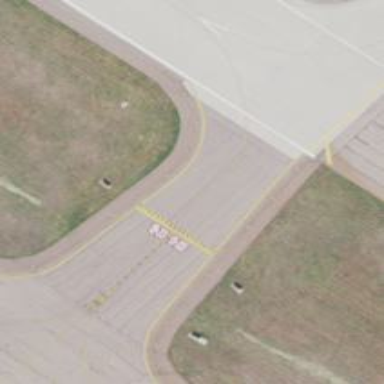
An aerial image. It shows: View of taxiway at the airport.